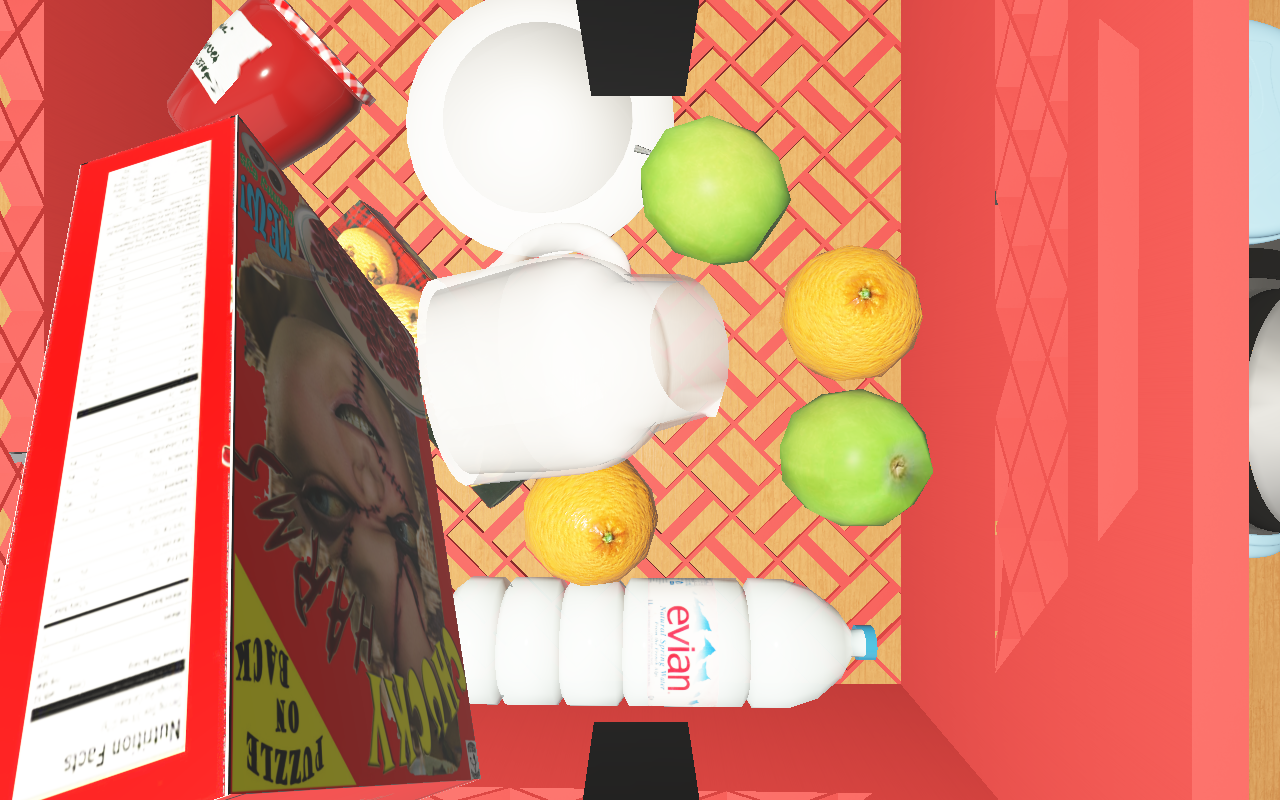
Objects in the scene:
carafe
water bottle
apple
apple
orange
orange
plate
glass
jam jar
cereal box